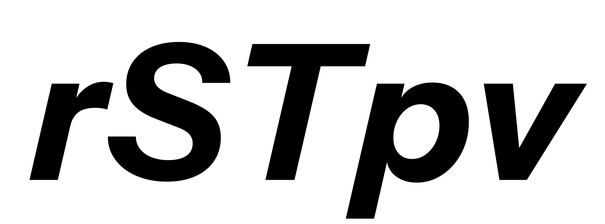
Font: InstrumentSans-Italic_Bold_Italic